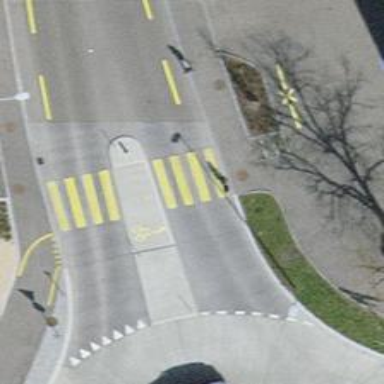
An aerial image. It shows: Asphalt footway with marked zebra crossing and island.